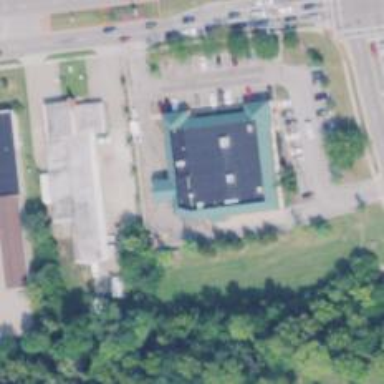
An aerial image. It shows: Pharmacy providing healthcare services.